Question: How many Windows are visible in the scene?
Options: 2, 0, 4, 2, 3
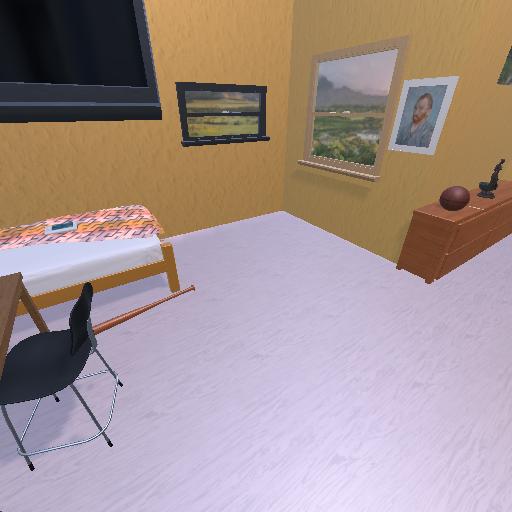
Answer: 2